Question: As seen in an included screenshot, the EPS output of matlab is cutting of the label on the right hand side Y axis.
I am using the plotyy function, and printing to eps with:
print(f1,'-depsc2' ,'figure1.eps');
I have tried changing the paperposition property, as well as the papersize property, and these seem to keep scaling with the other at each adjustment, and therefore i can never get the paper size to increase on the the right.
I have set paperpositionmode to manual.
Does anyone have any ideas?
I have created some sample code that is self sufficient and replicates the problem.
The problem is created when increasing the tick and font sizes. However this is essential for my situation.
'''
close all;
% example data:
x = 0:0.01:4;
y1 = 5*sin(2*pi*x+0.1) + 20;
y2 = 0.09*sin(2*pi*x);
tickfontsize = 18;
labelfontsize = 20;
% begin figure:
f1 = figure(1);
[ax, h1, h2 ] = plotyy(x,y1,x,y2)
% axis labels and font size:
set(get(ax(2),'Ylabel'),'String','Test1') ;
set(get(ax(1),'Ylabel'),'String','test2') ;
set(get(ax(1),'Ylabel'),'FontSize',labelfontsize) ;
set(get(ax(2),'Ylabel'),'FontSize',labelfontsize) ;
% left hand side ticks:
set(ax(1),'YLim',[6 10]);
set(ax(1),'YTick',[6:1:10]);
set(ax(1),'FontSize',tickfontsize);
% right hand side ticks:
set(ax(2),'YLim',[-0.13 0.14]);
set(ax(2),'YTick',[-0.1:0.05:0.1]);
set(ax(2),'FontSize',tickfontsize);
%print figure to eps:
print(f1,'-depsc2', './simpleoutput.eps');
'''

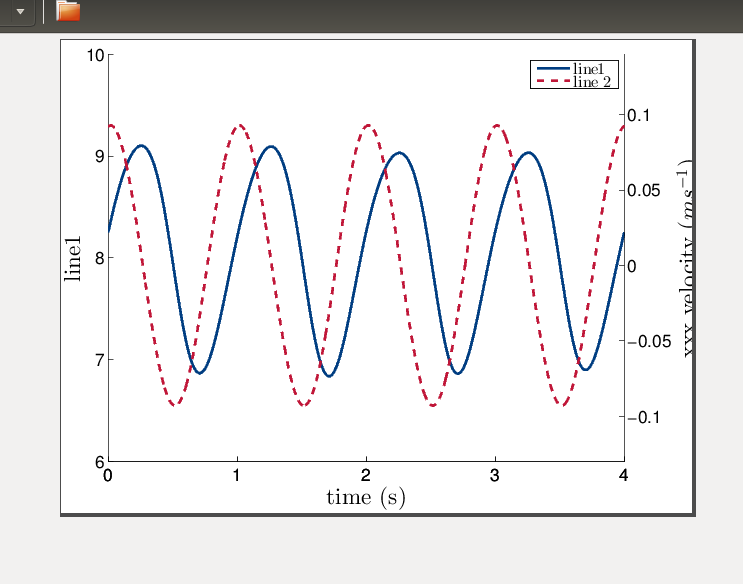
Answer: Change axes position to make them narrower:
'''
set(ax(1),'Position', [0.13 0.11 0.775-.08 0.815]);
set(ax(2),'Position', [0.13 0.11 0.775-.08 0.815]);
% Original position was [0.13 0.11 0.775 0.815]
% Applied change in width: "-.08". Choose as desired
'''
If you need to keep axes ratio, you should also modify height (fourth number).